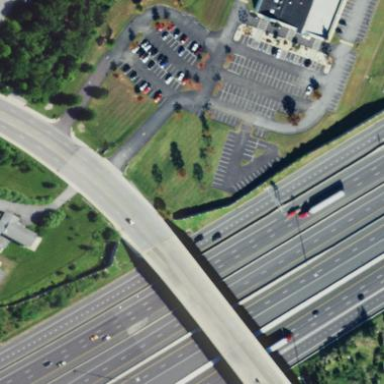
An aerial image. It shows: Bridge with beam structure.